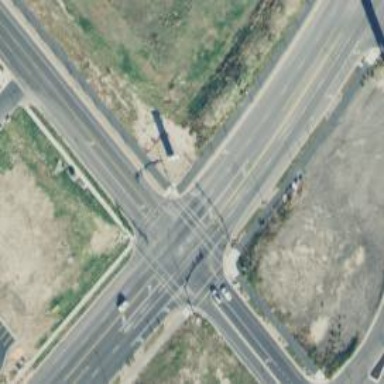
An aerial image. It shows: Marked crossing on the road.